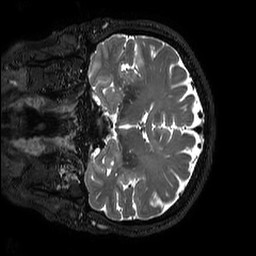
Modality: T2w
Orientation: coronal
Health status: ill
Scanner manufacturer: philips
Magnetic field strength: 3 T
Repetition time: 2.5 s
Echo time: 0.331 s